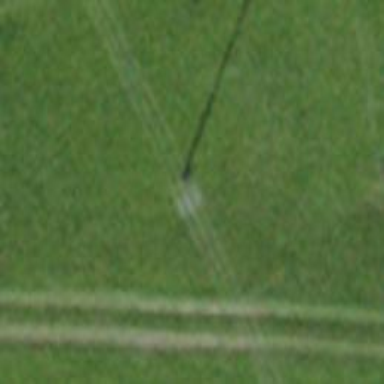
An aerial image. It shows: Minor power line.